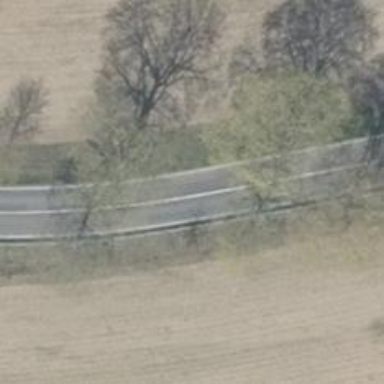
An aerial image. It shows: Secondary road with asphalt surface.